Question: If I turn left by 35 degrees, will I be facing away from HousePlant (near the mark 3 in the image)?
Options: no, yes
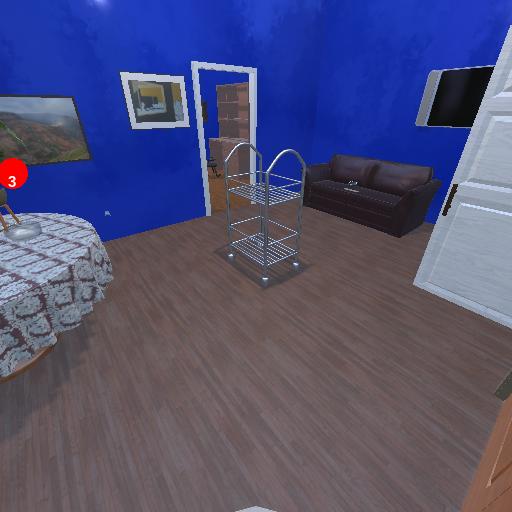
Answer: no